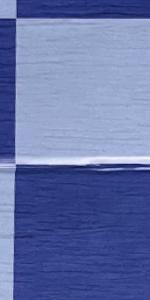
Label: Empty